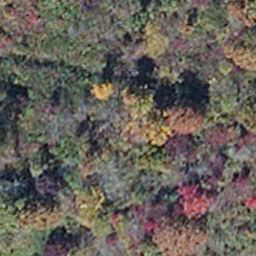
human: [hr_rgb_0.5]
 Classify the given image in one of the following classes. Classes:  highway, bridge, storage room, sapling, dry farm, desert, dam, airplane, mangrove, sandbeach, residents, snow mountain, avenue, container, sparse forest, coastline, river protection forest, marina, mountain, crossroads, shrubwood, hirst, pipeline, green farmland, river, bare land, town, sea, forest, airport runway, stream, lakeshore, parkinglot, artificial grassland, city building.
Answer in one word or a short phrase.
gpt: mangrove